Field crop: maize
Growth stage: 1
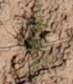
Species: lolium